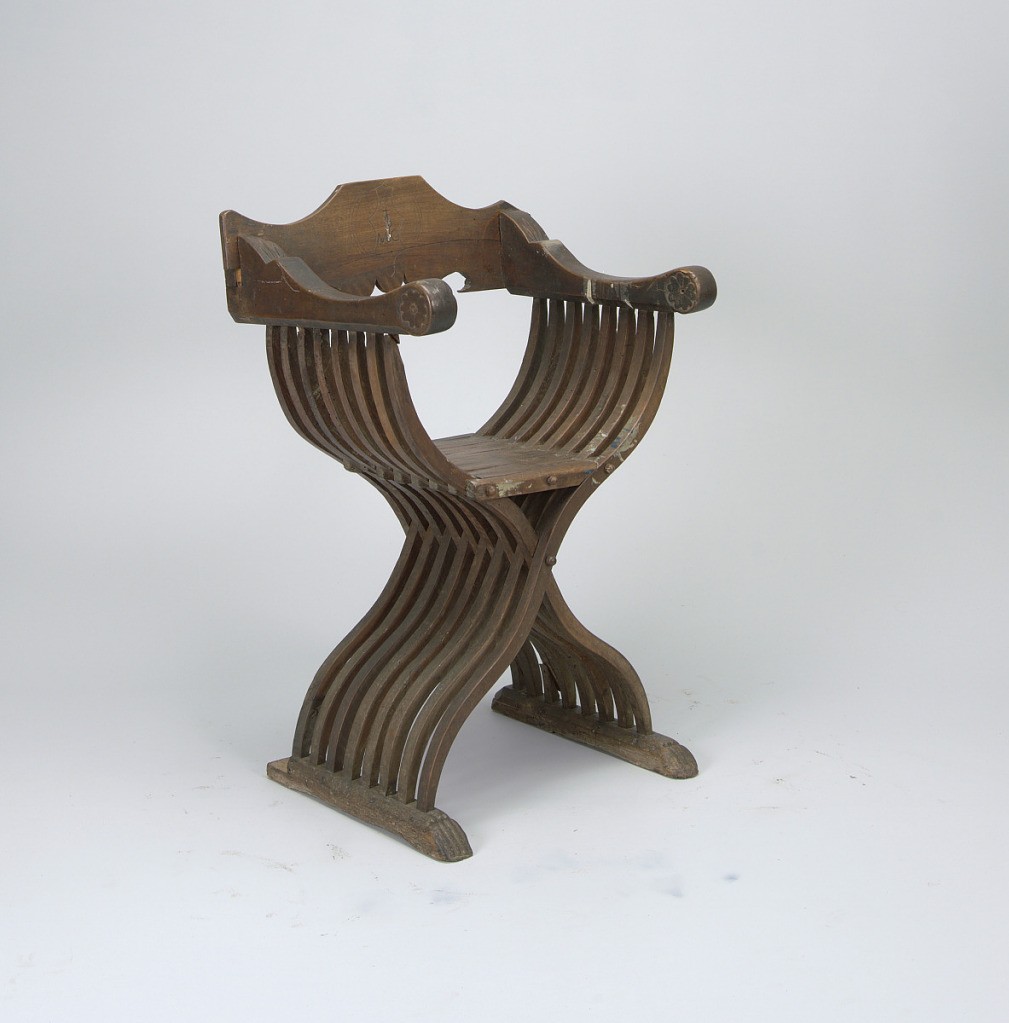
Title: Savonarola chair
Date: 16th century
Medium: Walnut wood
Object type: Chair
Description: FoldingX-frame  arm chair